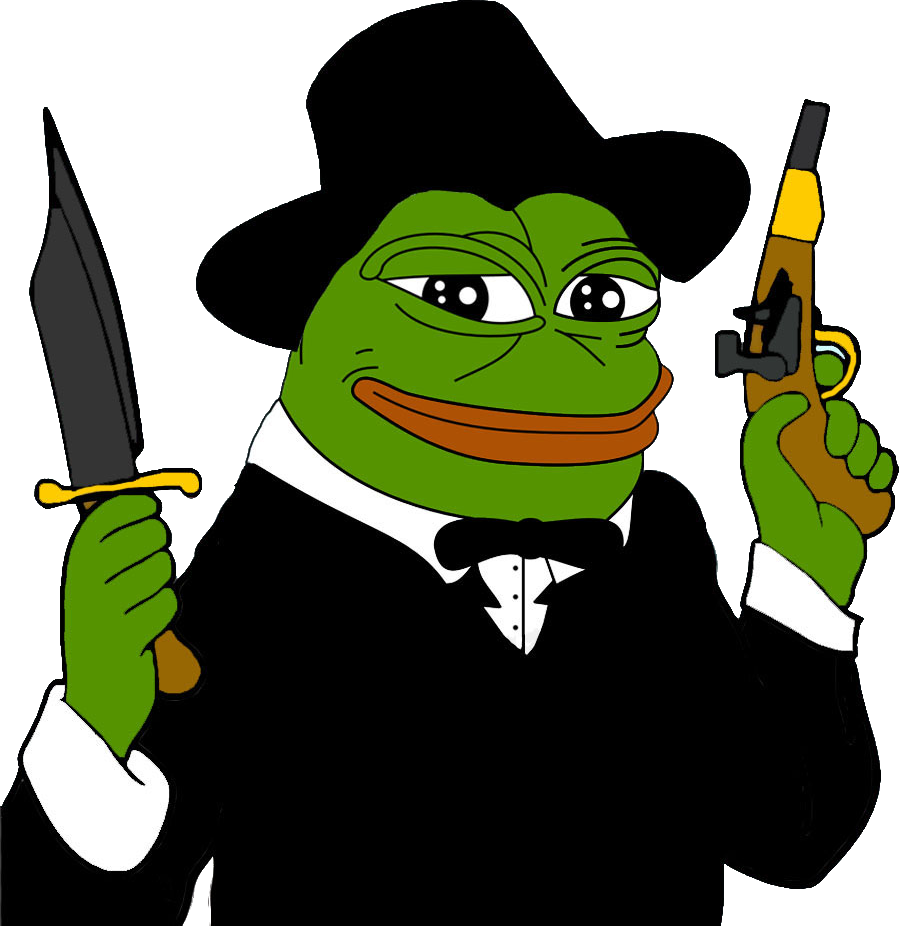
Label: 5_Pepe